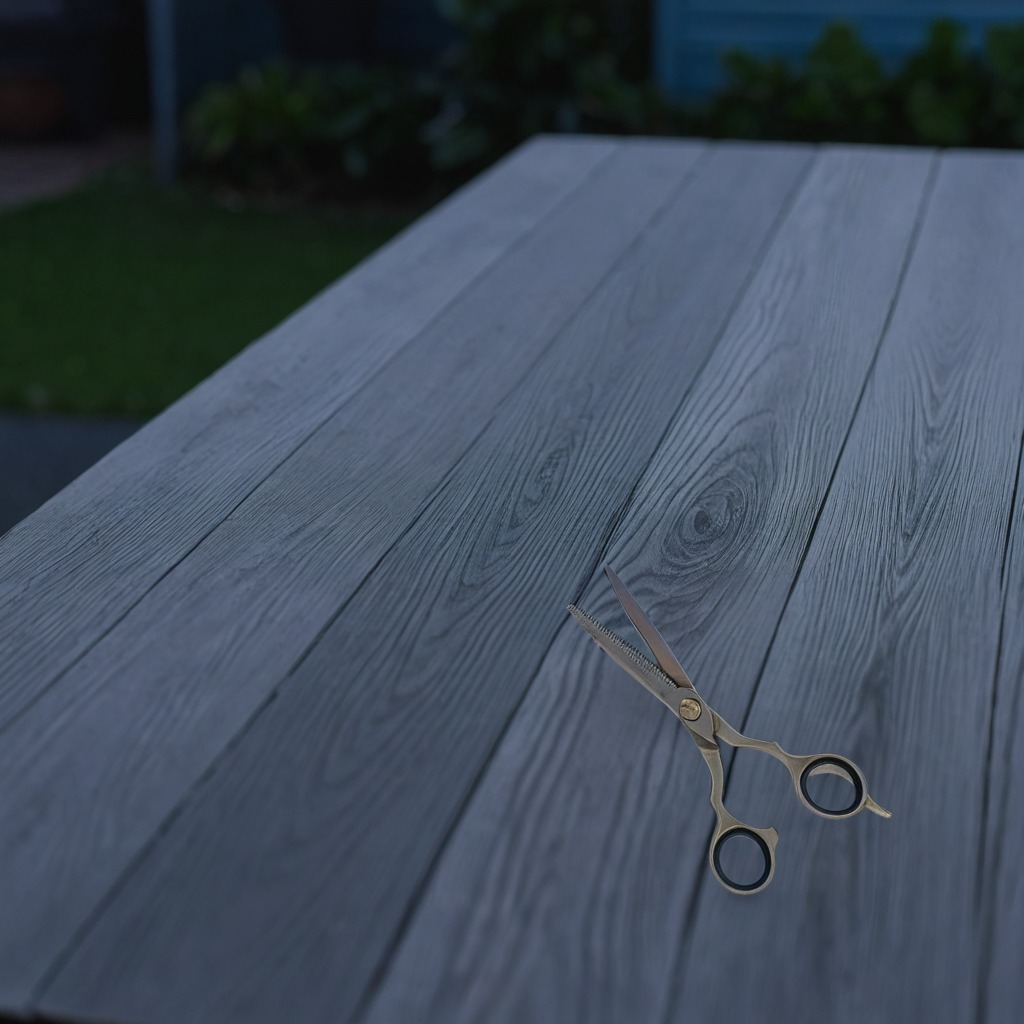
A scissor lies on a table with faint burn marks in a small garage at twilight.